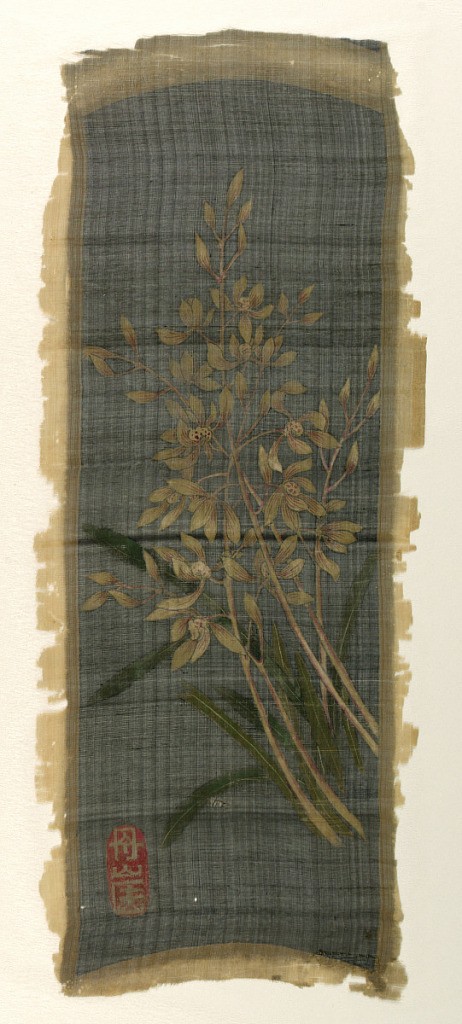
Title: Panels
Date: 19th century
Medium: silk Technique: painted
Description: Eight small panels painted with various Chinese scenes on a black ground.
A) Reedy branch with three pink flowers and buds, two brown birds.
B) Orchids and leaves in white, pink and green.
C) Pink and white flowering branch.
D) Red and white roses on branches.
E) Two white swallows of pink cherry blossoms
F) Arcs of pink bell shaped flowers.
G) Yellow flowers and brown and blue flower.
H) White flower and closed buds.